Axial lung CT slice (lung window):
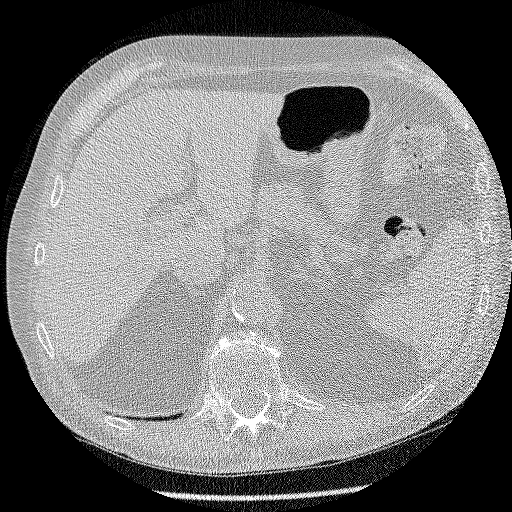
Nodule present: no